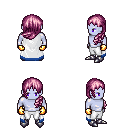
a pixel art fantasy rpg character, male body template, dark elf, purple skin, white trimmed cape, white pants, pink left-swept hairstyle, gold gloves, metal boots, four views (front, back, left, right), 2x2 character sprite sheet, small pixel art, hard edges, no anti-aliasing